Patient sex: M
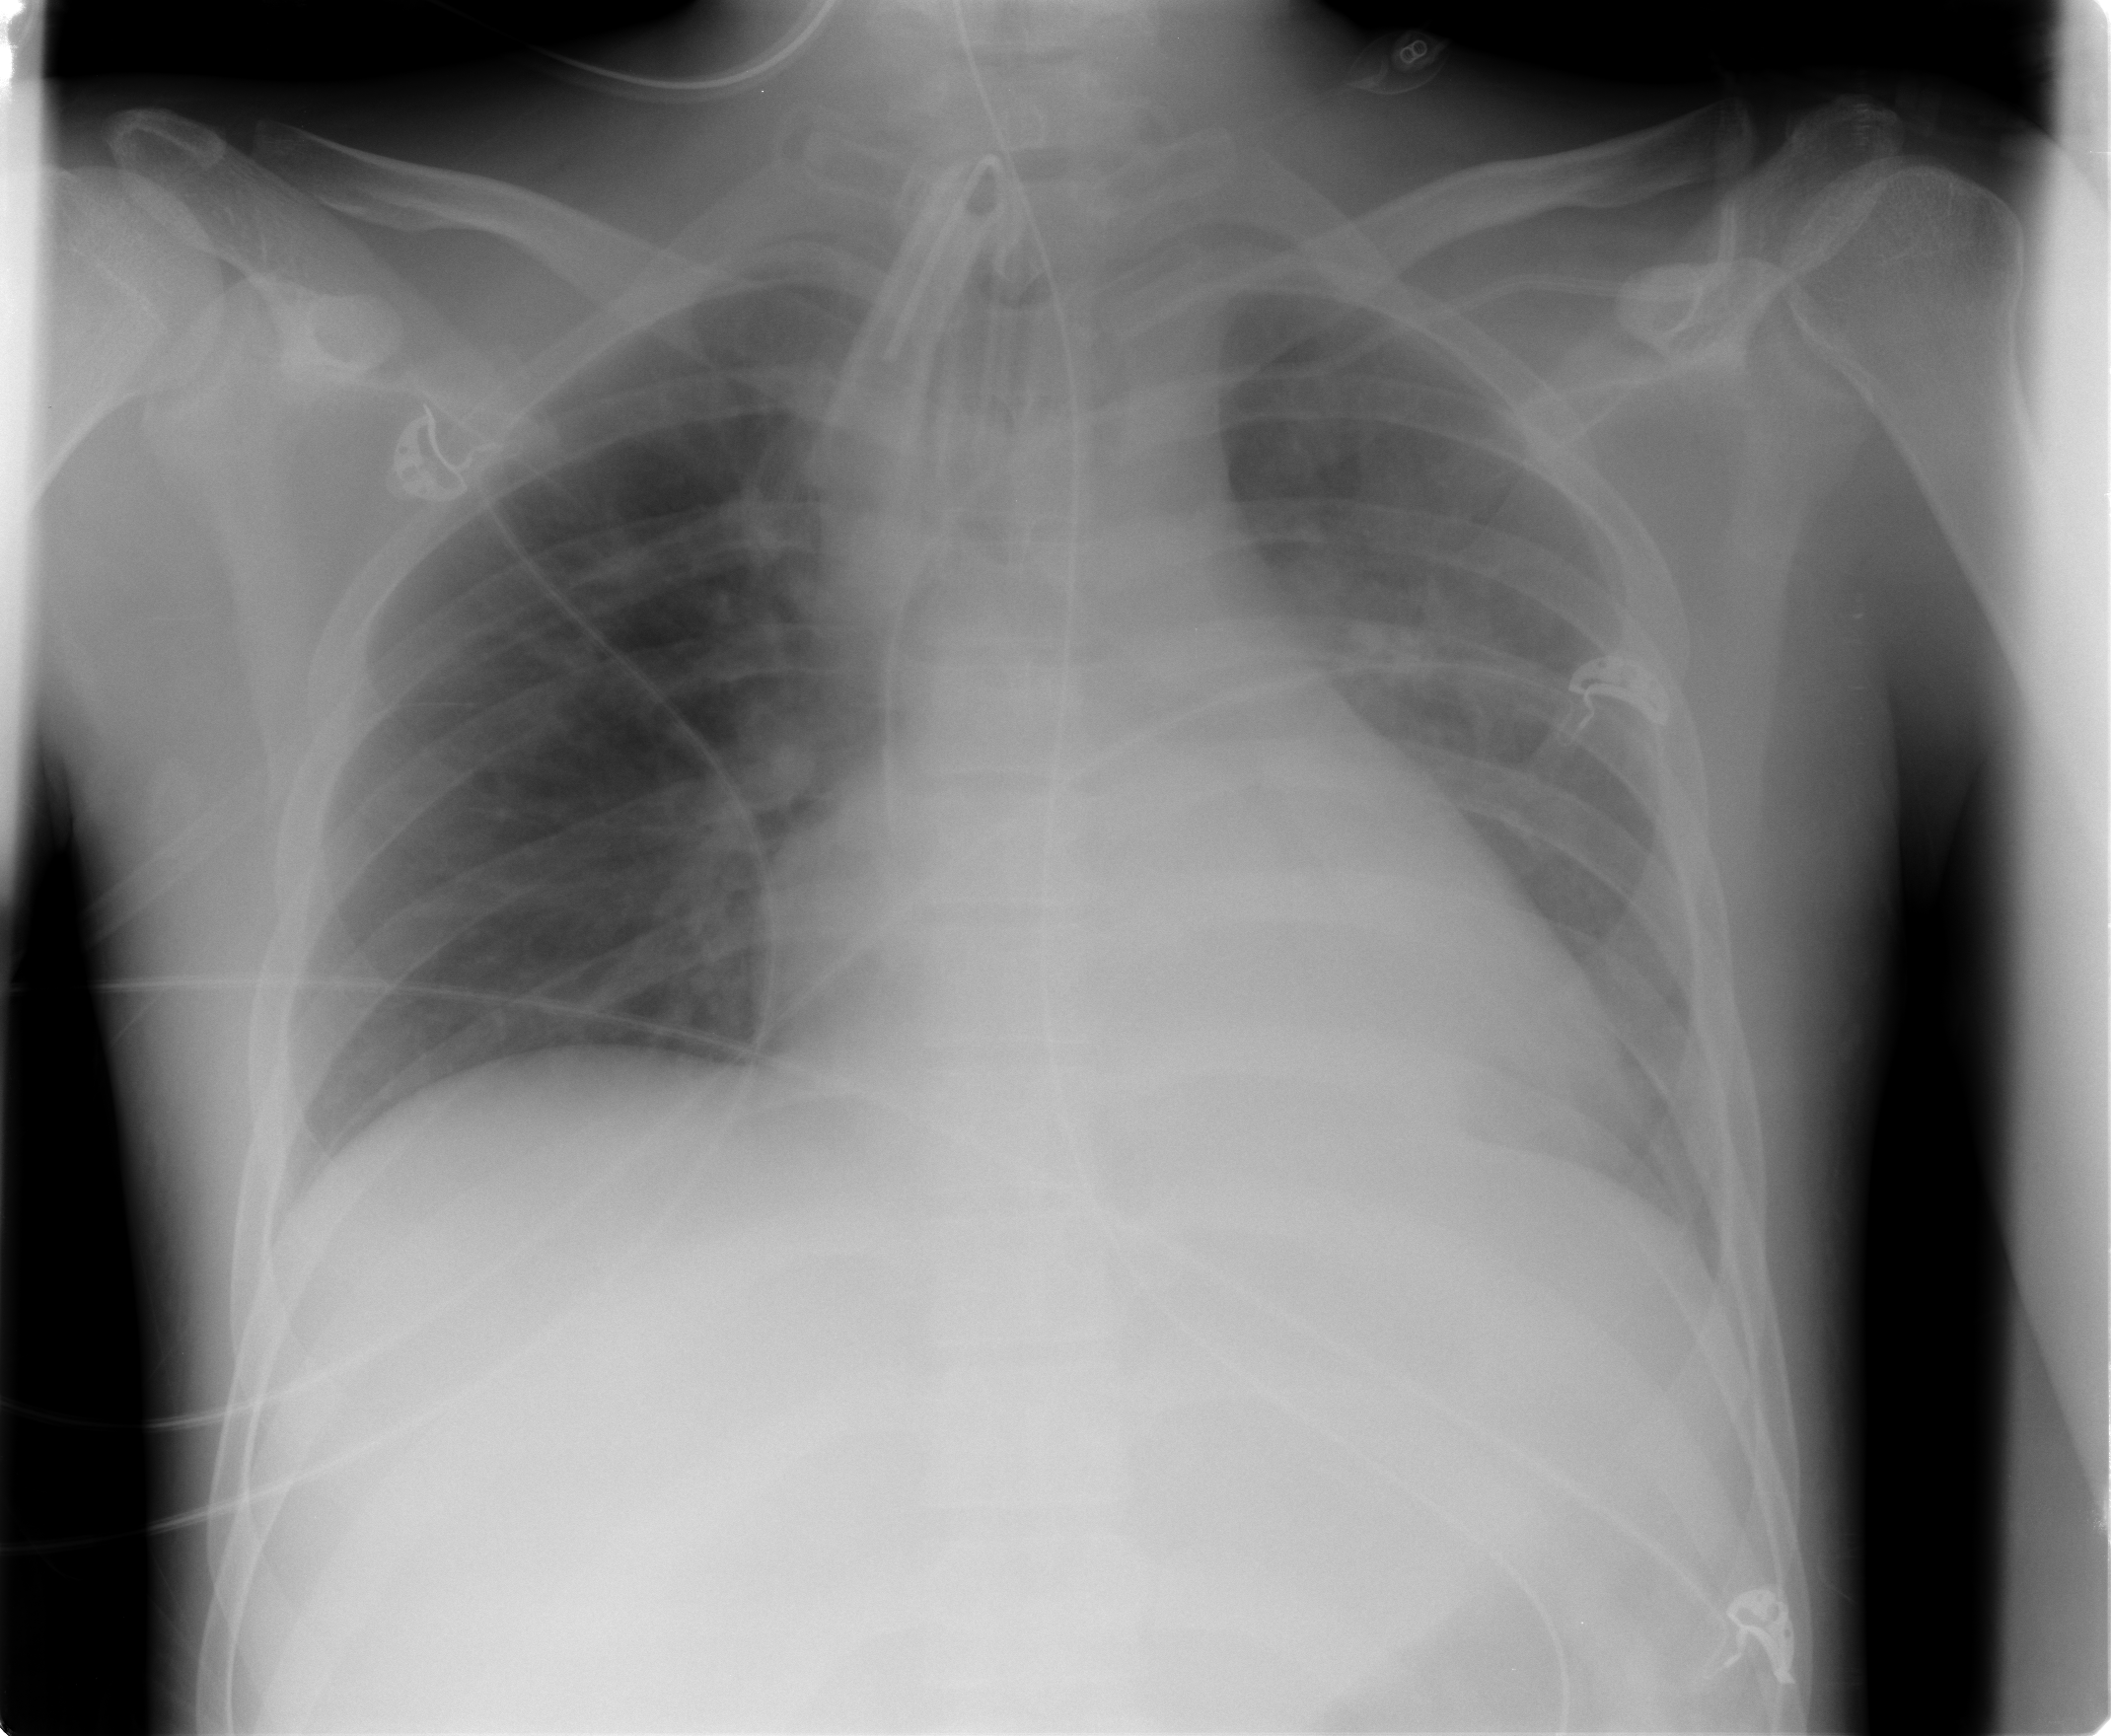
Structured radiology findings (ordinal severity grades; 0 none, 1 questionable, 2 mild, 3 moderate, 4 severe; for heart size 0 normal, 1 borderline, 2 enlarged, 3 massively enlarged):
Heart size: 1
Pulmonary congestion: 2
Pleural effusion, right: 0
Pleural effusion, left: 1
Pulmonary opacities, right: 0
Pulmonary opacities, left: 1
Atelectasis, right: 0
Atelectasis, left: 0